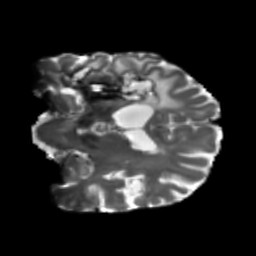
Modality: T2w
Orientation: coronal
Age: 56
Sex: male
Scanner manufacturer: siemens
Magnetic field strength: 3 T
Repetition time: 5.47 s
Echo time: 0.0854 s